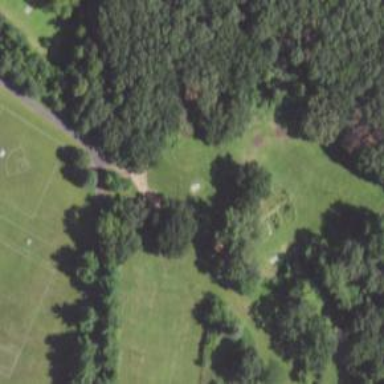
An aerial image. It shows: Disc golf basket.